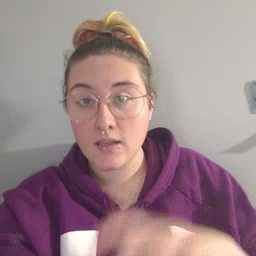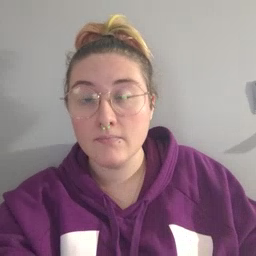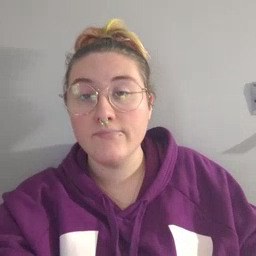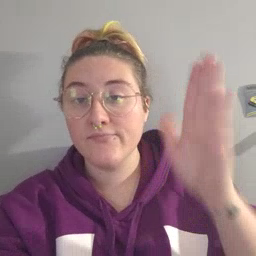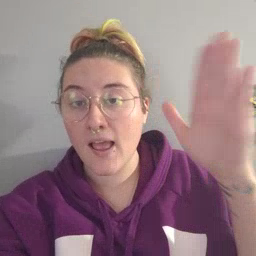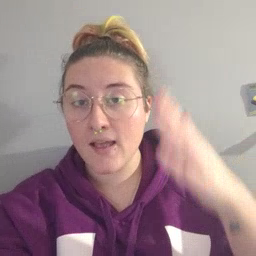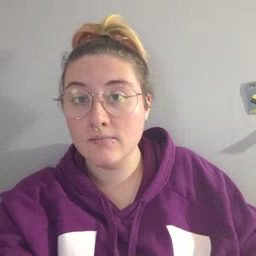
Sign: flag